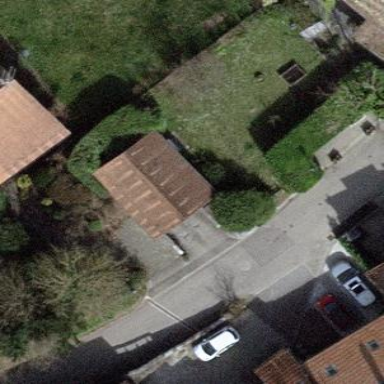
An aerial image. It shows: Garage building.